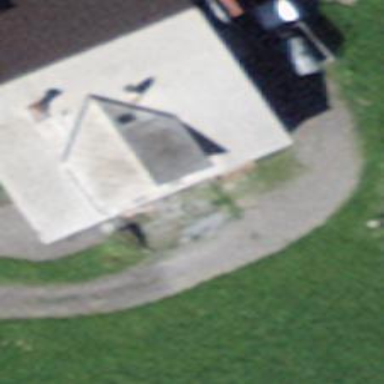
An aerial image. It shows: Farm building.